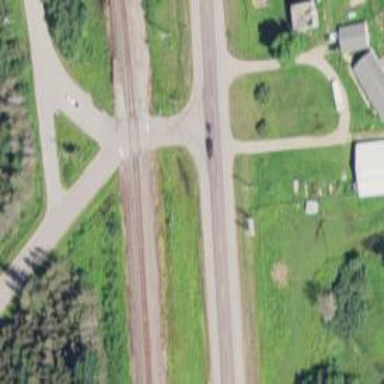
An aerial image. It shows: Level crossing along the railway.